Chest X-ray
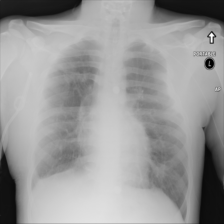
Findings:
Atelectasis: negative
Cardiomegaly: negative
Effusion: negative
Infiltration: negative
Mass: negative
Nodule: negative
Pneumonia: negative
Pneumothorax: negative
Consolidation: negative
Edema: negative
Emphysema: negative
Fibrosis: negative
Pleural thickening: negative
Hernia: negative